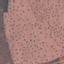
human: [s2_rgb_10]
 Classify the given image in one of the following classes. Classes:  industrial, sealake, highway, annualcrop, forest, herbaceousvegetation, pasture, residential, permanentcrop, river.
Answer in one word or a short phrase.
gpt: PermanentCrop